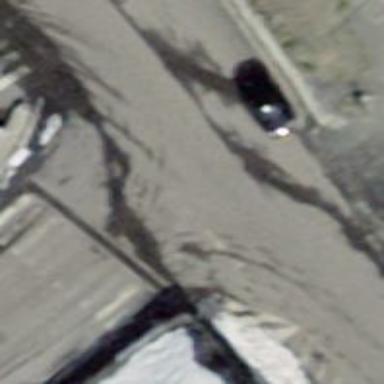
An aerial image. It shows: Secondary road with asphalt surface.